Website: apple
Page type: customer-info-address
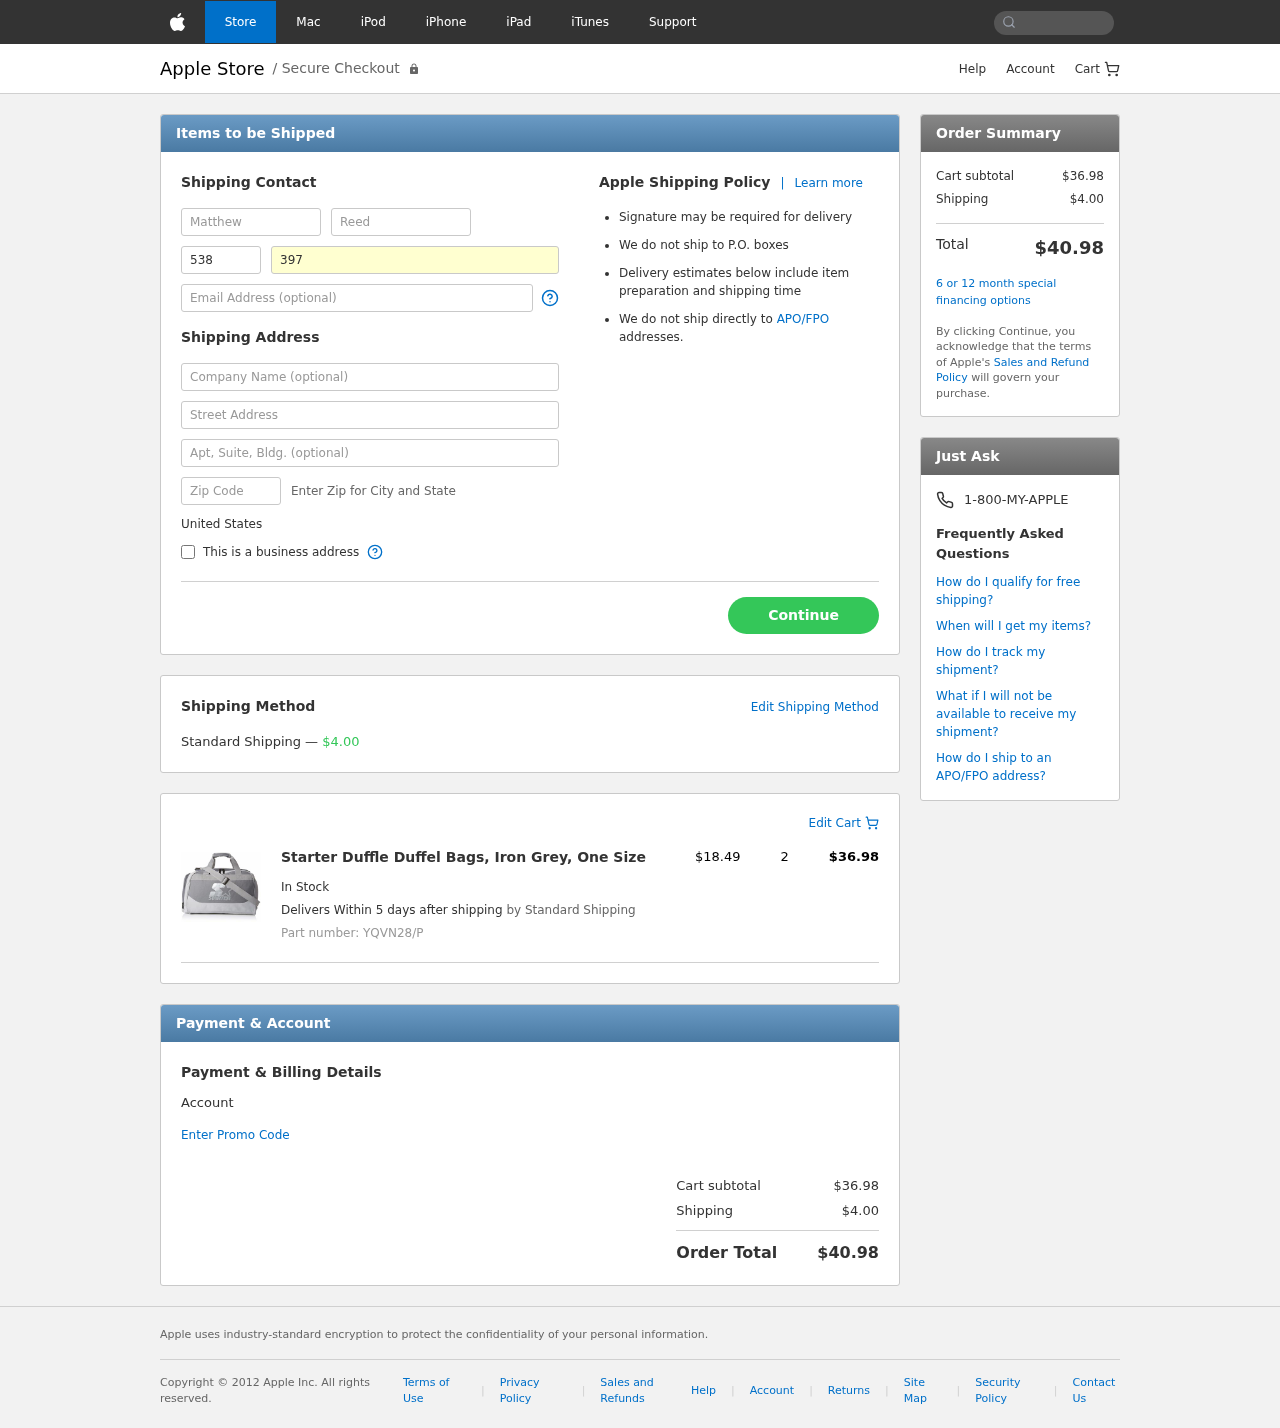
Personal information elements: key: PII_COUNTRY
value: United States
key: PII_FIRSTNAME
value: Matthew
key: PII_LASTNAME
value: Reed
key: PII_PHONE_AREA
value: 538
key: PII_PHONE_LINE
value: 3979
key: PII_EMAIL
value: matthewreed@yahoo.com
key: PII_COMPANY
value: Rice PLC
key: PII_STREET
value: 872 Lopez Freeway Apt. 070
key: PII_POSTCODE
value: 68041
Product elements: key: PRODUCT1_NAME
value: Starter Duffle Duffel Bags, Iron Grey, One Size
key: PRODUCT1_PRICE
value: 18.49
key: PRODUCT1_QUANTITY
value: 2
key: PRODUCT1_SKU
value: YQVN28/P
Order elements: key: ORDER_SHIPPING_COST
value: $4.00
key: ORDER_ITEM_TOTAL
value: $36.98
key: ORDER_SUBTOTAL
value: $36.98
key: ORDER_TOTAL
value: $40.98